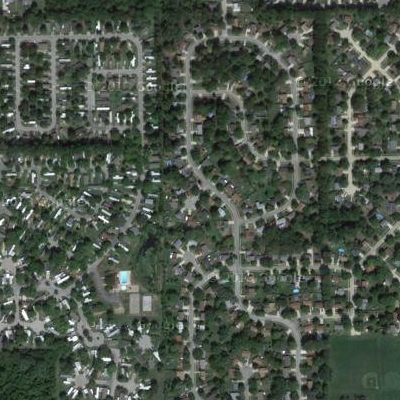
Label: Resident